Interaction volume radius: 5 \u00c5
Interaction volume height: 40 \u00c5
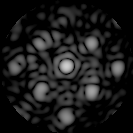
Disorder parameter: 0.2948